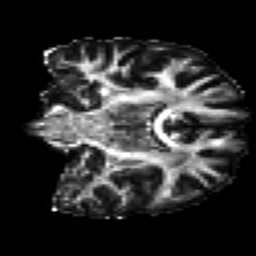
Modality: FA
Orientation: coronal
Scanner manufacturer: siemens
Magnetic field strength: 3 T
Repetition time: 7.8 s
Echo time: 0.09 s